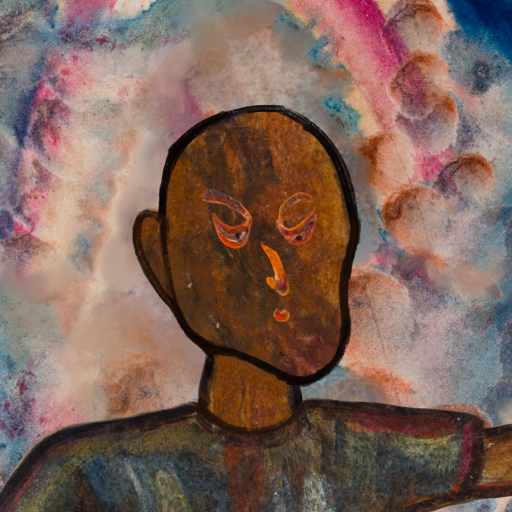
Background: Rupkatha, Head And Neck Side: Mosgoul, Face Side: Hypocrite, Bust: Mosgoul, Hair Side: Blank, Head Accessory: Blank, Second Necklace: Blank, Necklace: Blank, Baby: Blank